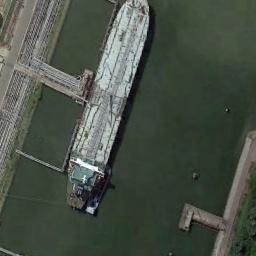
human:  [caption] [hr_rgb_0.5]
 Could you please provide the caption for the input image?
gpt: The ship is docked at the dock and the water is dark green .

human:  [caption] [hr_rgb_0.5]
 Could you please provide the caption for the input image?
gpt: There is a ship in the green water on the shore .

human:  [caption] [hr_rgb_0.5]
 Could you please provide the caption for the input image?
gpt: A white tanker docked by the dock with many pipes .

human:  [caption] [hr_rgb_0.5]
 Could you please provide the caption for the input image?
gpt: Many roads are beside the ship .

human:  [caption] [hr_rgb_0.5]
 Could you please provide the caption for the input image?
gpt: The white ship is at the harbor .